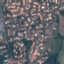
Label: Residential